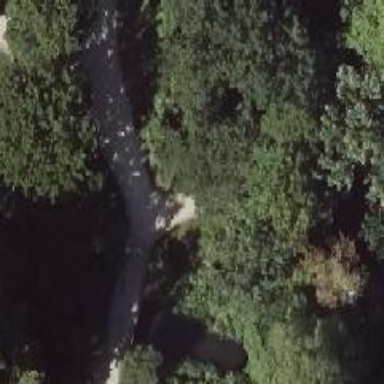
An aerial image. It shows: Footway on bridge.